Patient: sex M, age 58
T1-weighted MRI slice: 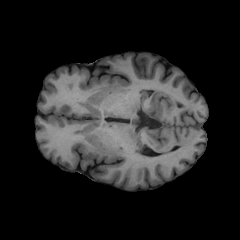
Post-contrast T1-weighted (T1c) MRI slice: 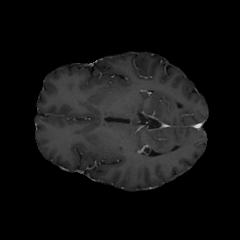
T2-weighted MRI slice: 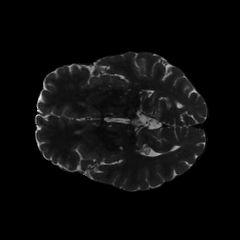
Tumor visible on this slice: no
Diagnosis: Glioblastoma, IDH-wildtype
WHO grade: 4